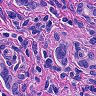
Metastatic tissue present: yes